Question: So It took me a very long time to understand this issue and get to a <URL>. Here is the code :
HTML :
'''
<html>
<head>
<script src="https://ajax.googleapis.com/ajax/libs/angularjs/1.3.6/angular.min.js"></script>
<script src="https://cdnjs.cloudflare.com/ajax/libs/angular-ui-router/0.2.13/angular-ui-router.min.js"></script>
<script src="js/app.js"></script>
</head>
<body ng-app="starter">
<div ui-view></div>
<script id="login.html" type="text/ng-template">
l
</script>
<script id="welcome.html" type="text/ng-template">
w
</script>
</body>
</html>
'''
JS :
'''
angular.module('starter', ['ui.router'])
.run(["$rootScope", "$state", function($rootScope, $state) {
$rootScope.$on("$stateChangeError", function(event, toState, toParams, fromState, fromParams, error) {
if (error === "nope") {
$state.go("login");
}
});
}])
.config(function($stateProvider, $urlRouterProvider) {
$urlRouterProvider.otherwise('/welcome');
$stateProvider
.state('welcome', {
url: '/welcome',
templateUrl: 'welcome.html',
resolve: {
"auth": ["$q", function($q) {
return $q.reject("nope");
}]
}
})
.state('login', {
url: '/login',
templateUrl: 'views/login.html'
})
});
'''
The "views/login.html" contains just "vl" to see it showing on the screen. So, when the above code is ran, the output is good, but look at the Chrome console :

Now, the crazy part of it, is if you modify the JS and replace
'''
templateUrl: 'views/login.html'
'''
in the login state by simply
'''
templateUrl: 'login.html'
'''
using the ng-template defined in the html, ALL IS GOOD ! So well, I guess using a file as template must trigger some watcher or whatever... Well no, I'm just out of ideas.
Thanks ahead for your help !
[EDIT]
here are two things that could help :
- -
So I think it's a bug with UI Router and Angular 1.3. But don't know at all what to do to solve it.
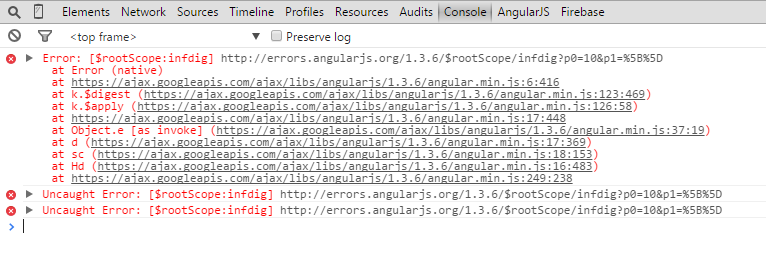
Answer: You need to call 'event.preventDefault()' before you call '$state.go()'.
See here: <URL>
''views/login.html''''views/login.html''''login.html''The reason you are seeing the infinite digest error is that each time you try to access the 'welcome' state the 'auth' resolver is throwing an error which triggers the '$stateChangeError' event like you would expect it too. Everything is fine up until the point when it tries to go to the 'login' state. Attempting to transition to the 'login' state fails because the template url ''views/login.html'' doesn't exist, and this failure is causing your 'otherwise' redirect to bring you back to the 'welcome' state. You can see at this point that arriving back at the 'welcome' state will restart the whole cycle and cause the infinite digest loop.